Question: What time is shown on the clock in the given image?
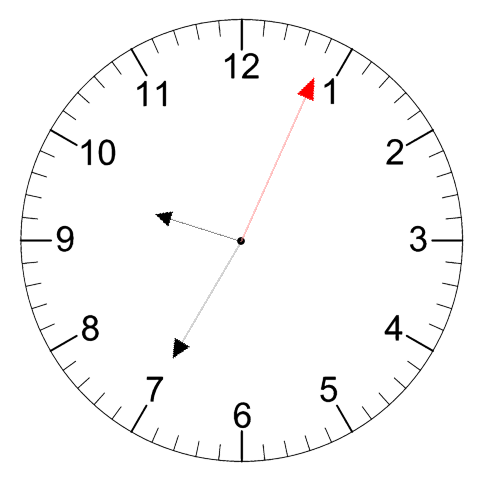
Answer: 09:35:04